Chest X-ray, PA view. Patient: 44 years old, sex M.
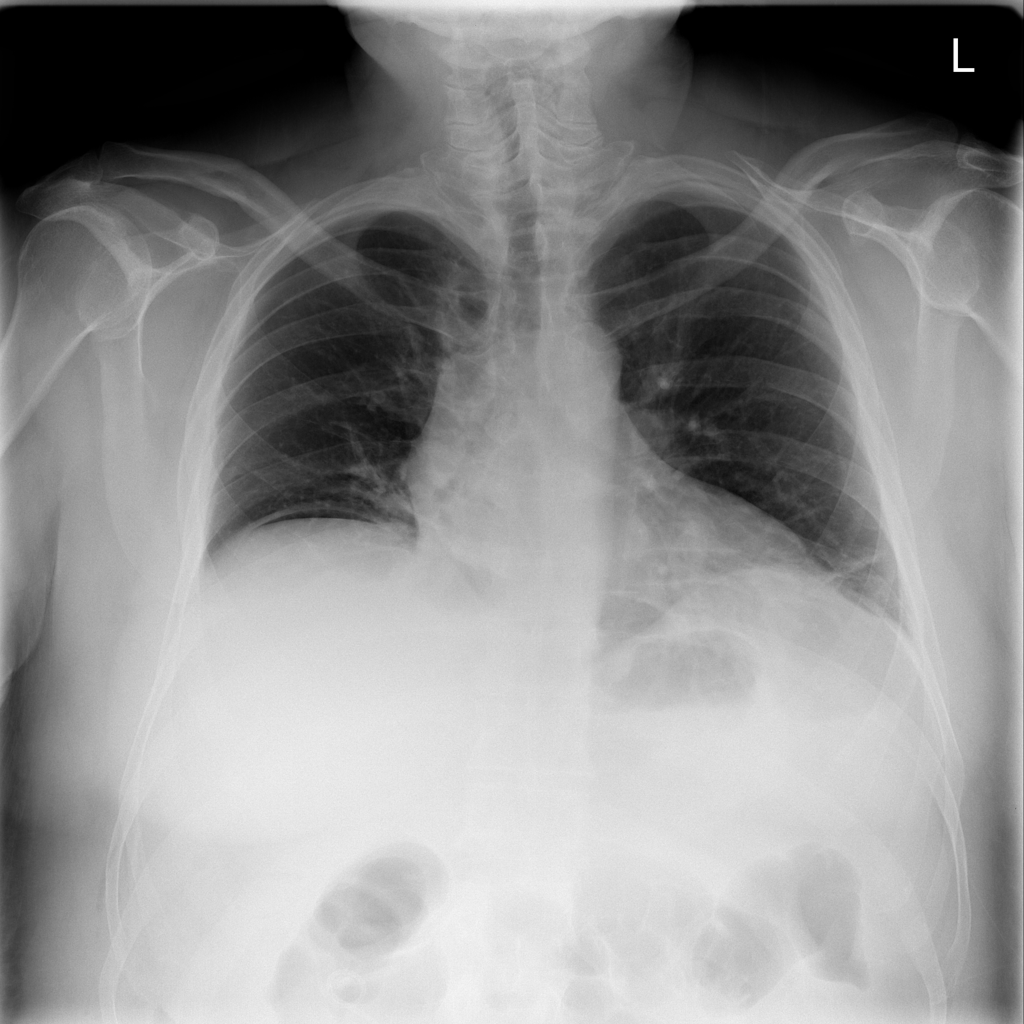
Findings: No Finding